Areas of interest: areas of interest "Library"
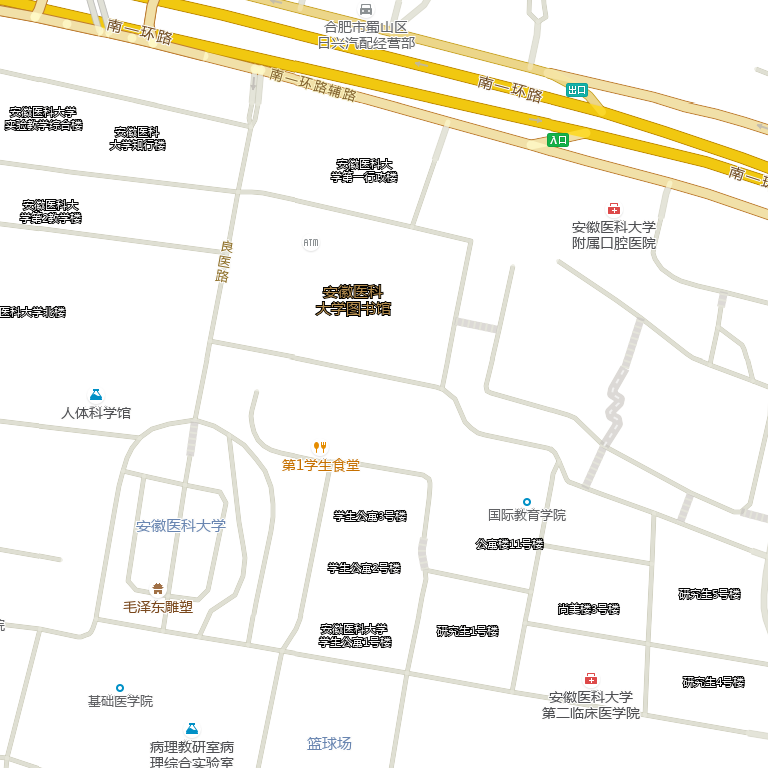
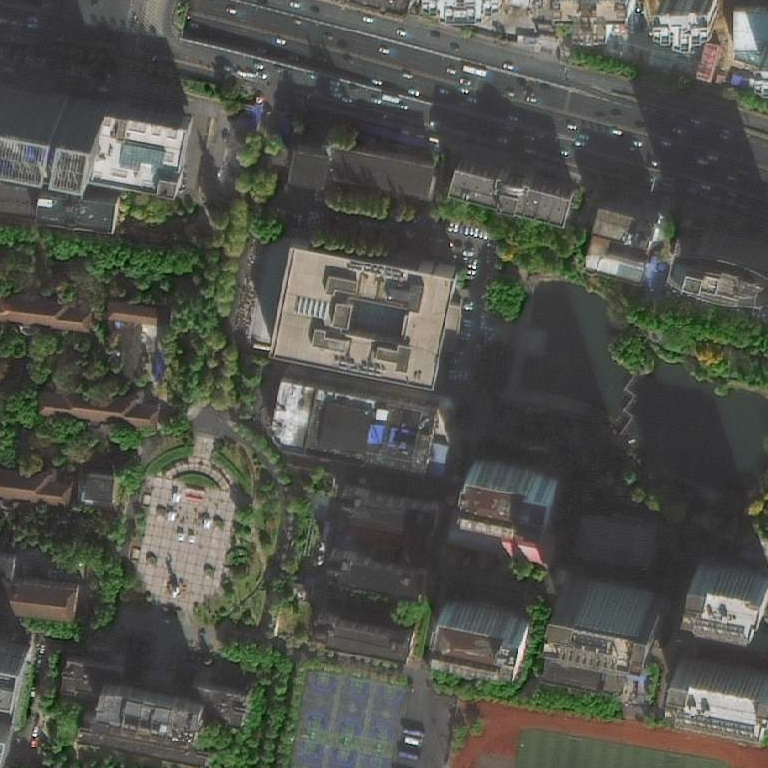